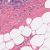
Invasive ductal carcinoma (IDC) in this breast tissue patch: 0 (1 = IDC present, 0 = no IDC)